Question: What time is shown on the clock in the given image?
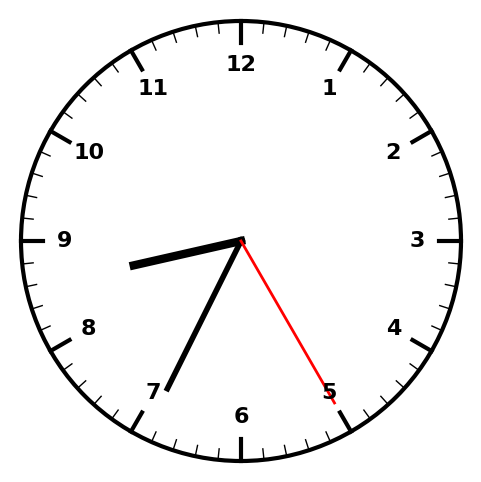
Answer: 08:34:25